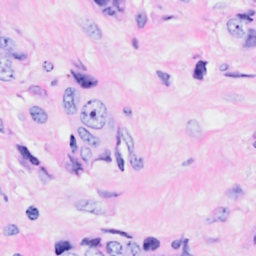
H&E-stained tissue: Breast